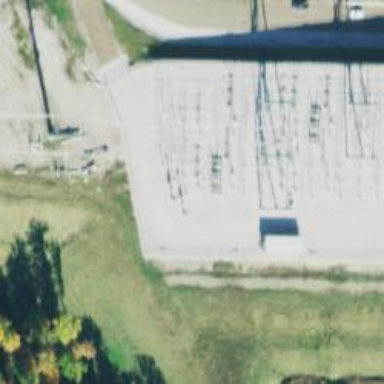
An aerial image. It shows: Switch for power supply.